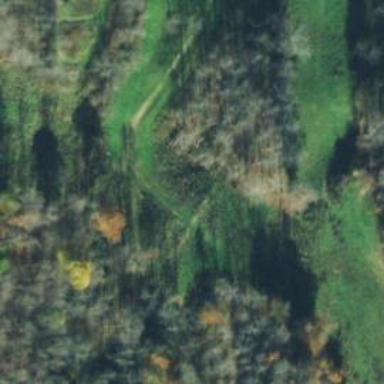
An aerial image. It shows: Beautiful woodland area.